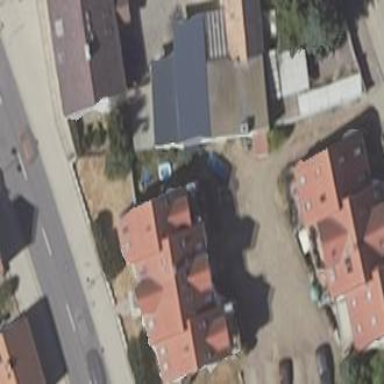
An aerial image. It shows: Shed.